高三 · 度量几何学
25. 如图, 已知点 $P$ 在 $\odot \mathrm{O}$ 外, $\mathrm{PC}$ 是 $\odot \mathrm{O}$ 的切线,切点为 $\mathrm{C}$, 直线 $P O$ 与 $\odot \mathrm{O}$ 相交于点 $\mathrm{A}, \mathrm{B}$.

(1)试探索 $\angle \mathrm{BCP}$ 与 $\angle \mathrm{P}$ 的数量关系;
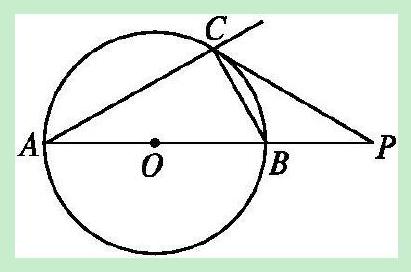
答案: 解: $\because \mathrm{PC}$ 是切线,

$\therefore \angle \mathrm{BCP}=\angle \mathrm{A}$.

又 $\because A B$ 是直径,

$\therefore \angle \mathrm{ACB}=90^{\circ}$.

在 $\triangle \mathrm{ACP}$ 中, $\angle \mathrm{A}+\angle \mathrm{P}+\angle \mathrm{ACP}=180^{\circ}$,

$\therefore \angle \mathrm{BCP}+\angle \mathrm{P}+\angle \mathrm{ACB}+\angle \mathrm{BCP}=180^{\circ}$.

$\therefore 2 \angle \mathrm{BCP}+\angle \mathrm{P}+90^{\circ}=180^{\circ}$.

$\therefore \angle \mathrm{P}=90^{\circ}-2 \angle \mathrm{BCP}$.

(2)若 $\angle A=30^{\circ}$,则 $P B$ 与 $P A$ 有什么关系?

答案: 解: 若 $\angle \mathrm{A}=30^{\circ}$, 则 $\angle \mathrm{BCP}=\angle \mathrm{A}=30^{\circ}, \angle \mathrm{ABC}=60^{\circ}$.

$\therefore \angle \mathrm{P}=30^{\circ}, \therefore \mathrm{PB}=\mathrm{BC}, \mathrm{BC}=\frac{1}{2} \mathrm{AB}$.

$\therefore \mathrm{PB}=\frac{1}{3} \mathrm{PA}$, 即 $\mathrm{PA}=3 \mathrm{~PB}$.

(3) $\angle \mathrm{A}$ 可能等于 $45^{\circ}$ 吗? 为什么?

答案: 解: $\angle \mathrm{A}$ 不可能等于 $45^{\circ}$.

原因:设 $\angle A=45^{\circ}$,则 $\angle A B C=45^{\circ}, \angle B C P=45^{\circ}$,

$\therefore \mathrm{CP} / / \mathrm{AB}$, 与题干中 $\mathrm{PC}$ 与 $\mathrm{AB}$ 交于点 $\mathrm{P}$ 矛盾,

$\therefore \angle \mathrm{A}$ 不可能等于 $45^{\circ}$.
解析: : 分析: 本题主要考查了弦切角的性质, 解决问题的关键是根据弦切角的性质结合所给几何条件分析计算即可解决问题，有一定难度.